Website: bh-photo
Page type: payment
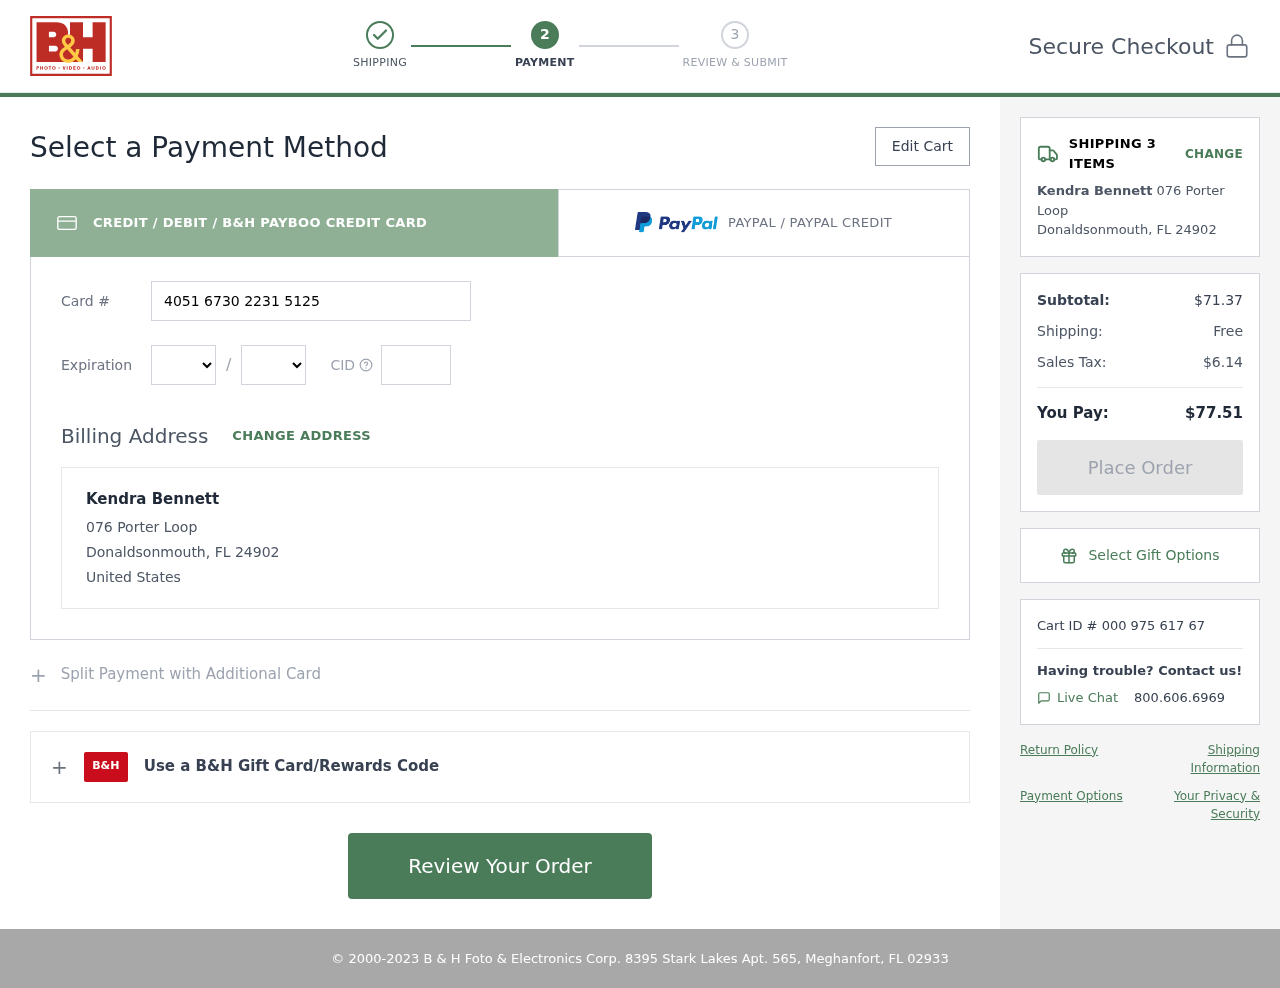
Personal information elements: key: PII_CARD_CVV
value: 106
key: PII_CARD_EXPIRY_MONTH
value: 11
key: PII_CARD_EXPIRY_YEAR
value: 29
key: PII_CARD_NUMBER
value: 4051 6730 2231 5125
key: PII_CITY_STATE_ZIP
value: Donaldsonmouth, FL 24902
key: PII_COUNTRY
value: United States
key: PII_FULLNAME
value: Kendra Bennett
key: PII_STREET
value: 076 Porter Loop
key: PII_FULLNAME2
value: Kendra Bennett
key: PII_CITY
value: Donaldsonmouth
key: PII_STATE_ABBR
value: FL
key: PII_POSTCODE
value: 24902
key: PII_POSTCODE_FULL
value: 24902
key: PII_CITY_STATE
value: Donaldsonmouth, FL
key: PII_POSTCODE_NUMERIC
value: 24902
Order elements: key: ORDER_NUM_ITEMS
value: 3
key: ORDER_SUBTOTAL
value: $71.37
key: ORDER_SHIPPING_COST
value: Free
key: ORDER_TAX
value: $6.14
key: ORDER_TOTAL
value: $77.51
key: ORDER_ID
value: Cart ID # 000 975 617 67